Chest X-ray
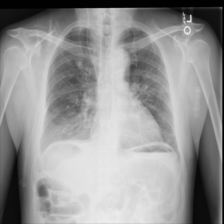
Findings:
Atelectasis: positive
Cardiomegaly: negative
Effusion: negative
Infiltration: negative
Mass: negative
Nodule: negative
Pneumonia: positive
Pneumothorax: negative
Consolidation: negative
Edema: negative
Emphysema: negative
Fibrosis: negative
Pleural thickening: negative
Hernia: negative